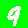
Digit: 9